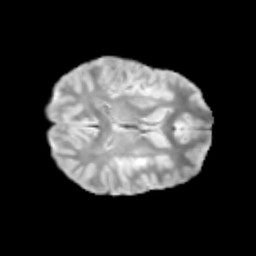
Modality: T2w
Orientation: axial
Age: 9
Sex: male
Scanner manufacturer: siemens
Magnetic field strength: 3 T
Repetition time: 3.8 s
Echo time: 0.07 s